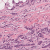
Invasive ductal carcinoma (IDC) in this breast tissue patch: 1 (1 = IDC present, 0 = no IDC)